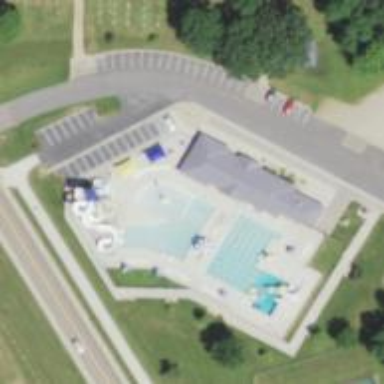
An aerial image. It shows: Water park designed for swimming and leisure activities.